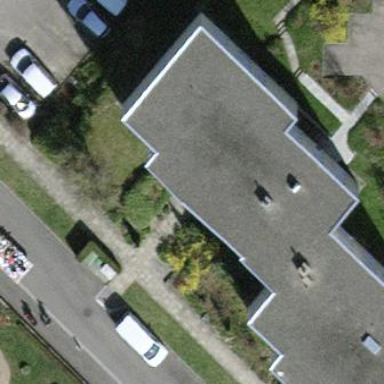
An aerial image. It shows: Building with flat roof.